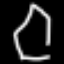
Label: octagon